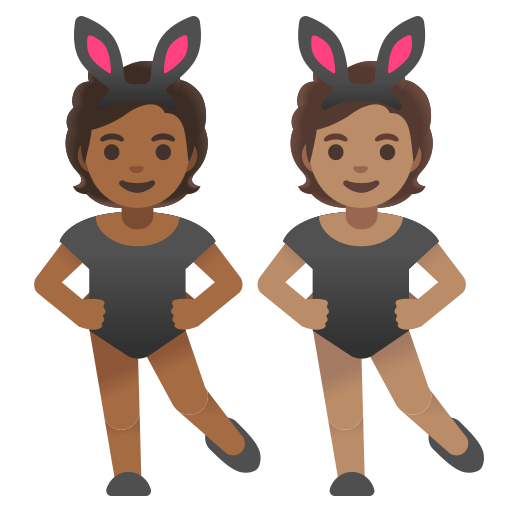
Emoji: 🧑🏾‍🐰‍🧑🏽